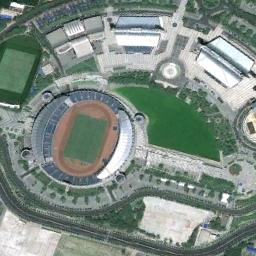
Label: stadium